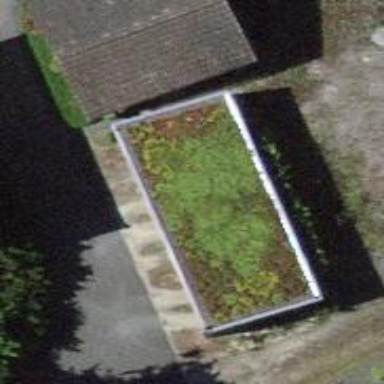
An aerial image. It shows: View of roof of building.